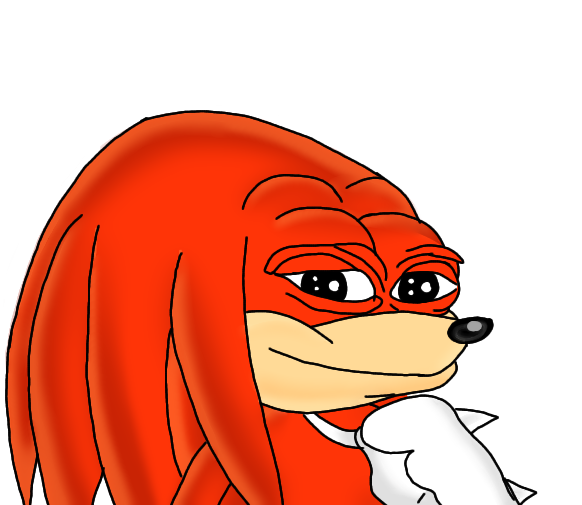
Label: 5_Pepe